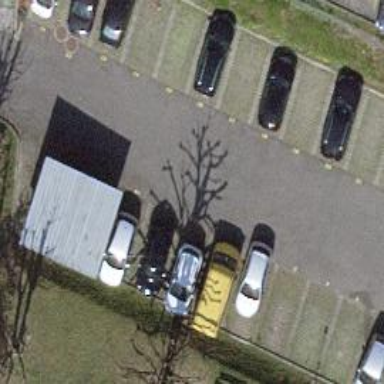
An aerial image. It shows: Parking area with surface.